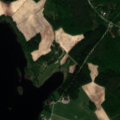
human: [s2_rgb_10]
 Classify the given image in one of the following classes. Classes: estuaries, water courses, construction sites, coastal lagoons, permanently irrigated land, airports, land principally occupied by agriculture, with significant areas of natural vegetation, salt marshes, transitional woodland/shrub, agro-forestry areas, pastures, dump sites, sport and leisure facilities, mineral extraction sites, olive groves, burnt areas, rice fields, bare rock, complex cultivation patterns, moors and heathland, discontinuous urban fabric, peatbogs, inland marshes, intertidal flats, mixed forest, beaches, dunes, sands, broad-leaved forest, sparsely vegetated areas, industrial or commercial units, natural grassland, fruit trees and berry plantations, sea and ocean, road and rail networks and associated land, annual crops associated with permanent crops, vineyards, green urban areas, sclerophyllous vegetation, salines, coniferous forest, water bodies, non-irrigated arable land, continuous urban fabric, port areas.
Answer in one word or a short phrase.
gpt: non-irrigated arable land, land principally occupied by agriculture, with significant areas of natural vegetation, mixed forest, water bodies